Question: My understanding of the Git pack file format is something like:

Where the table is 32-bits wide, and the first three 32-bit words are the pack file header. The last row of 32 bits are the first 4 bytes of an entry. As I understand it, the size of the entry is specified by consecutive bytes with the MSB set, followed by compressed data.
In the first byte whose MSB is not set, is the MSB part of the compressed data, or is it a gap? If it's part of the compressed data, how can you guarantee that when the data is compressed that bit won't be set?
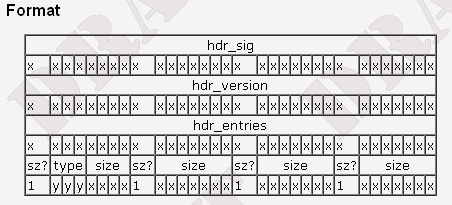
Answer: My reading of the <URL> would have the MSB set to 0.